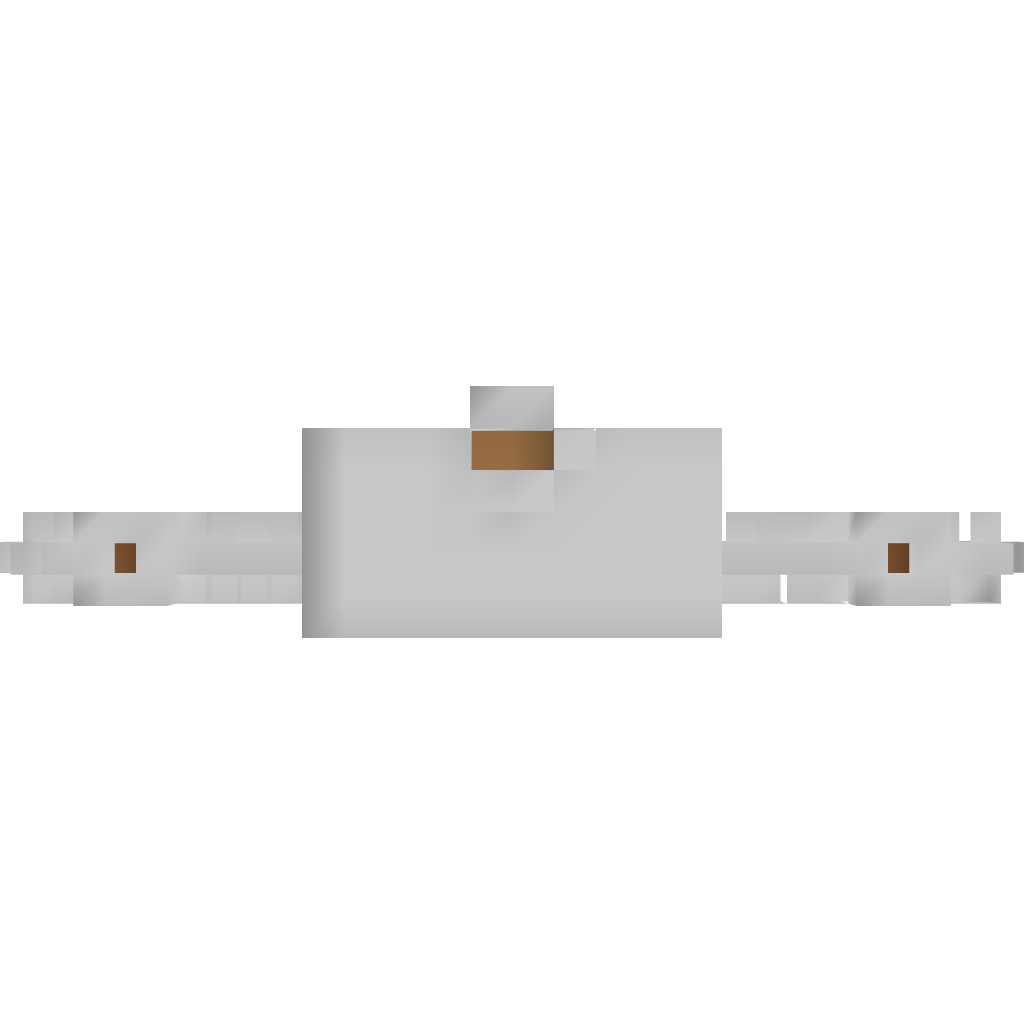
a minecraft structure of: Plane